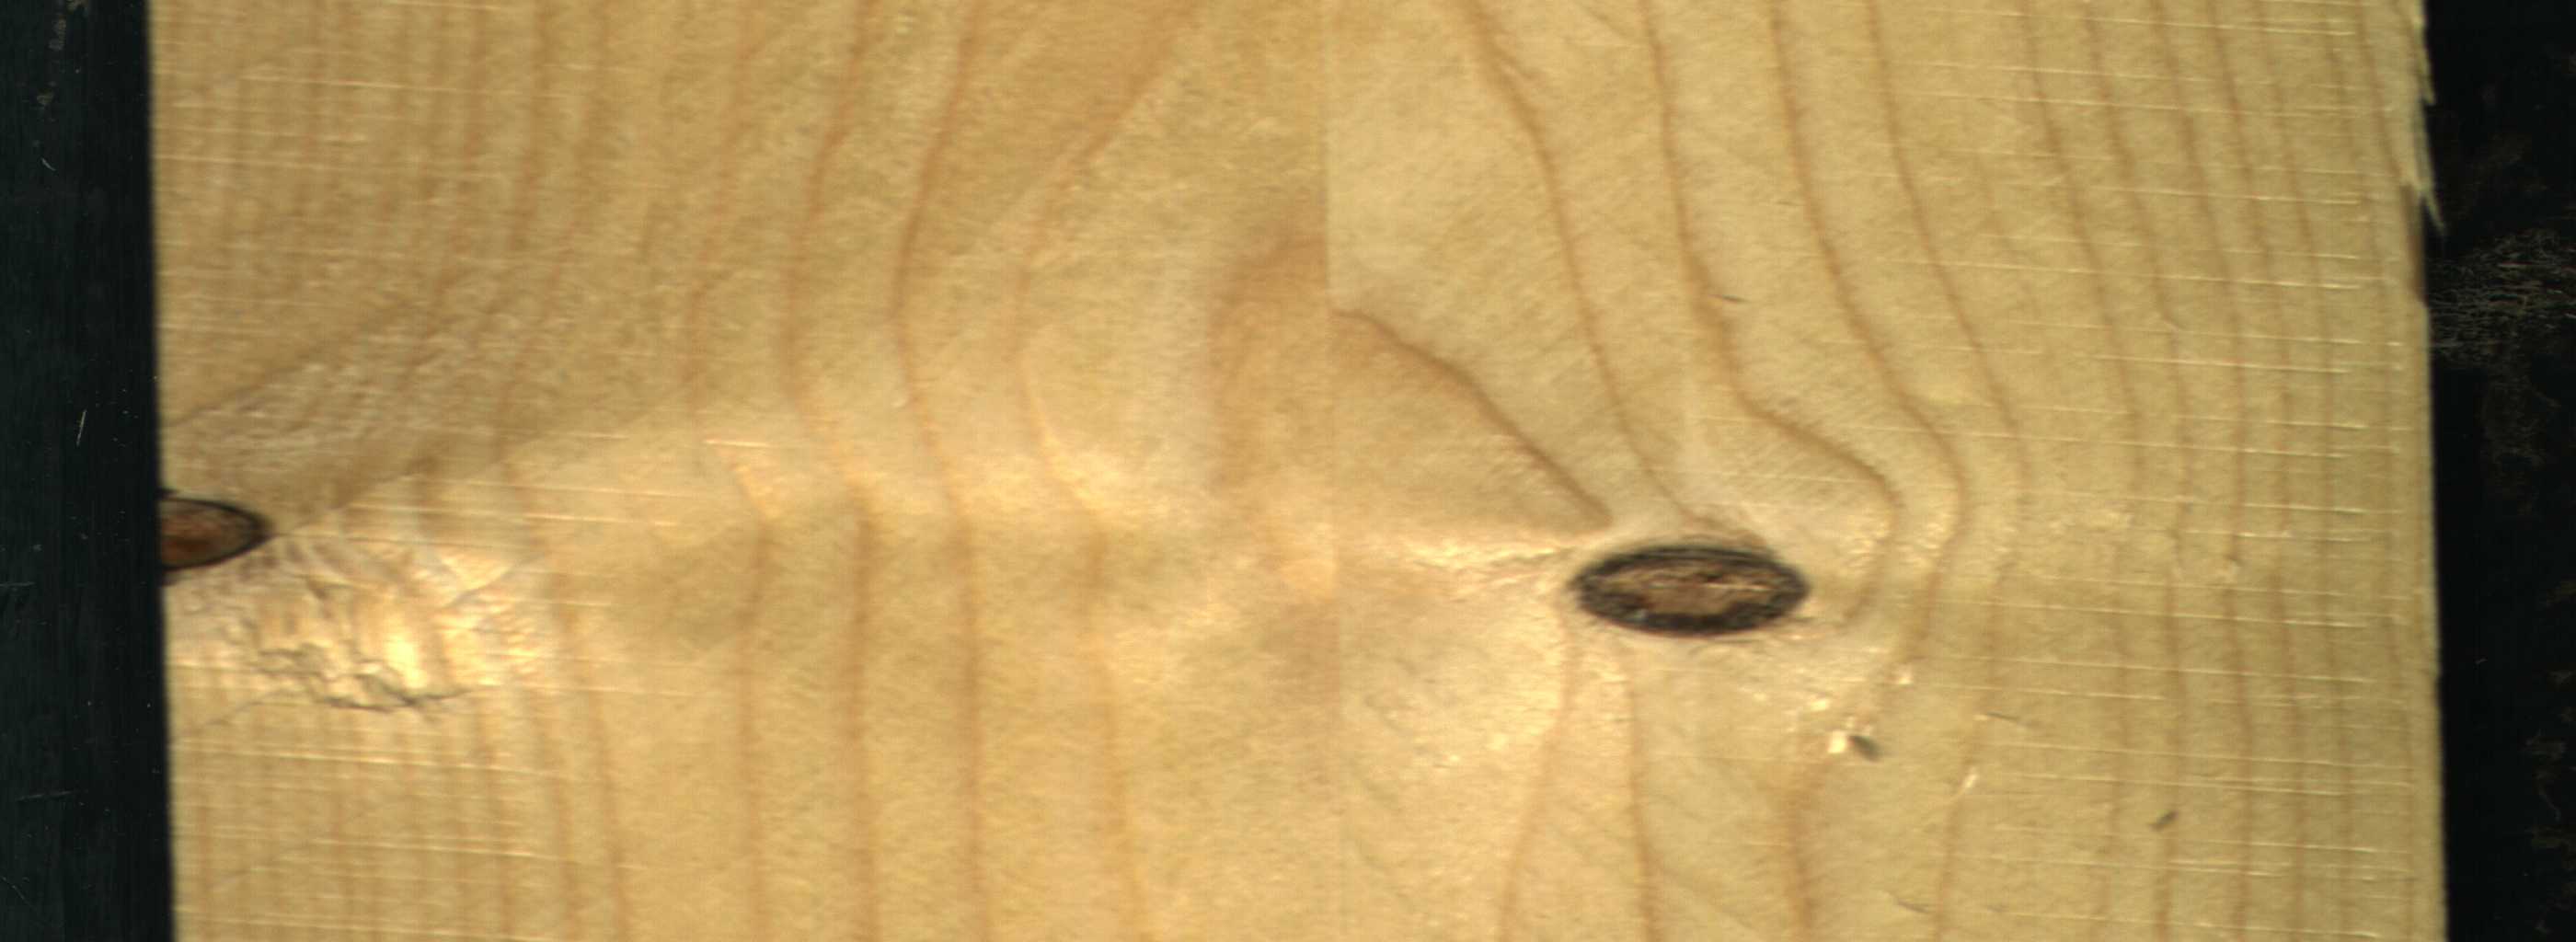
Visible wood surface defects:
Dead_Knot
Dead_Knot